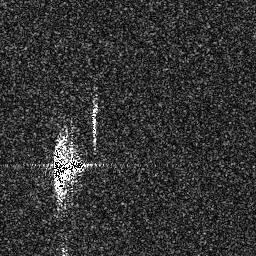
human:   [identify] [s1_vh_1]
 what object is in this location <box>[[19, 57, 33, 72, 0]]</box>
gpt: <ref>1 medium ship at the left</ref>